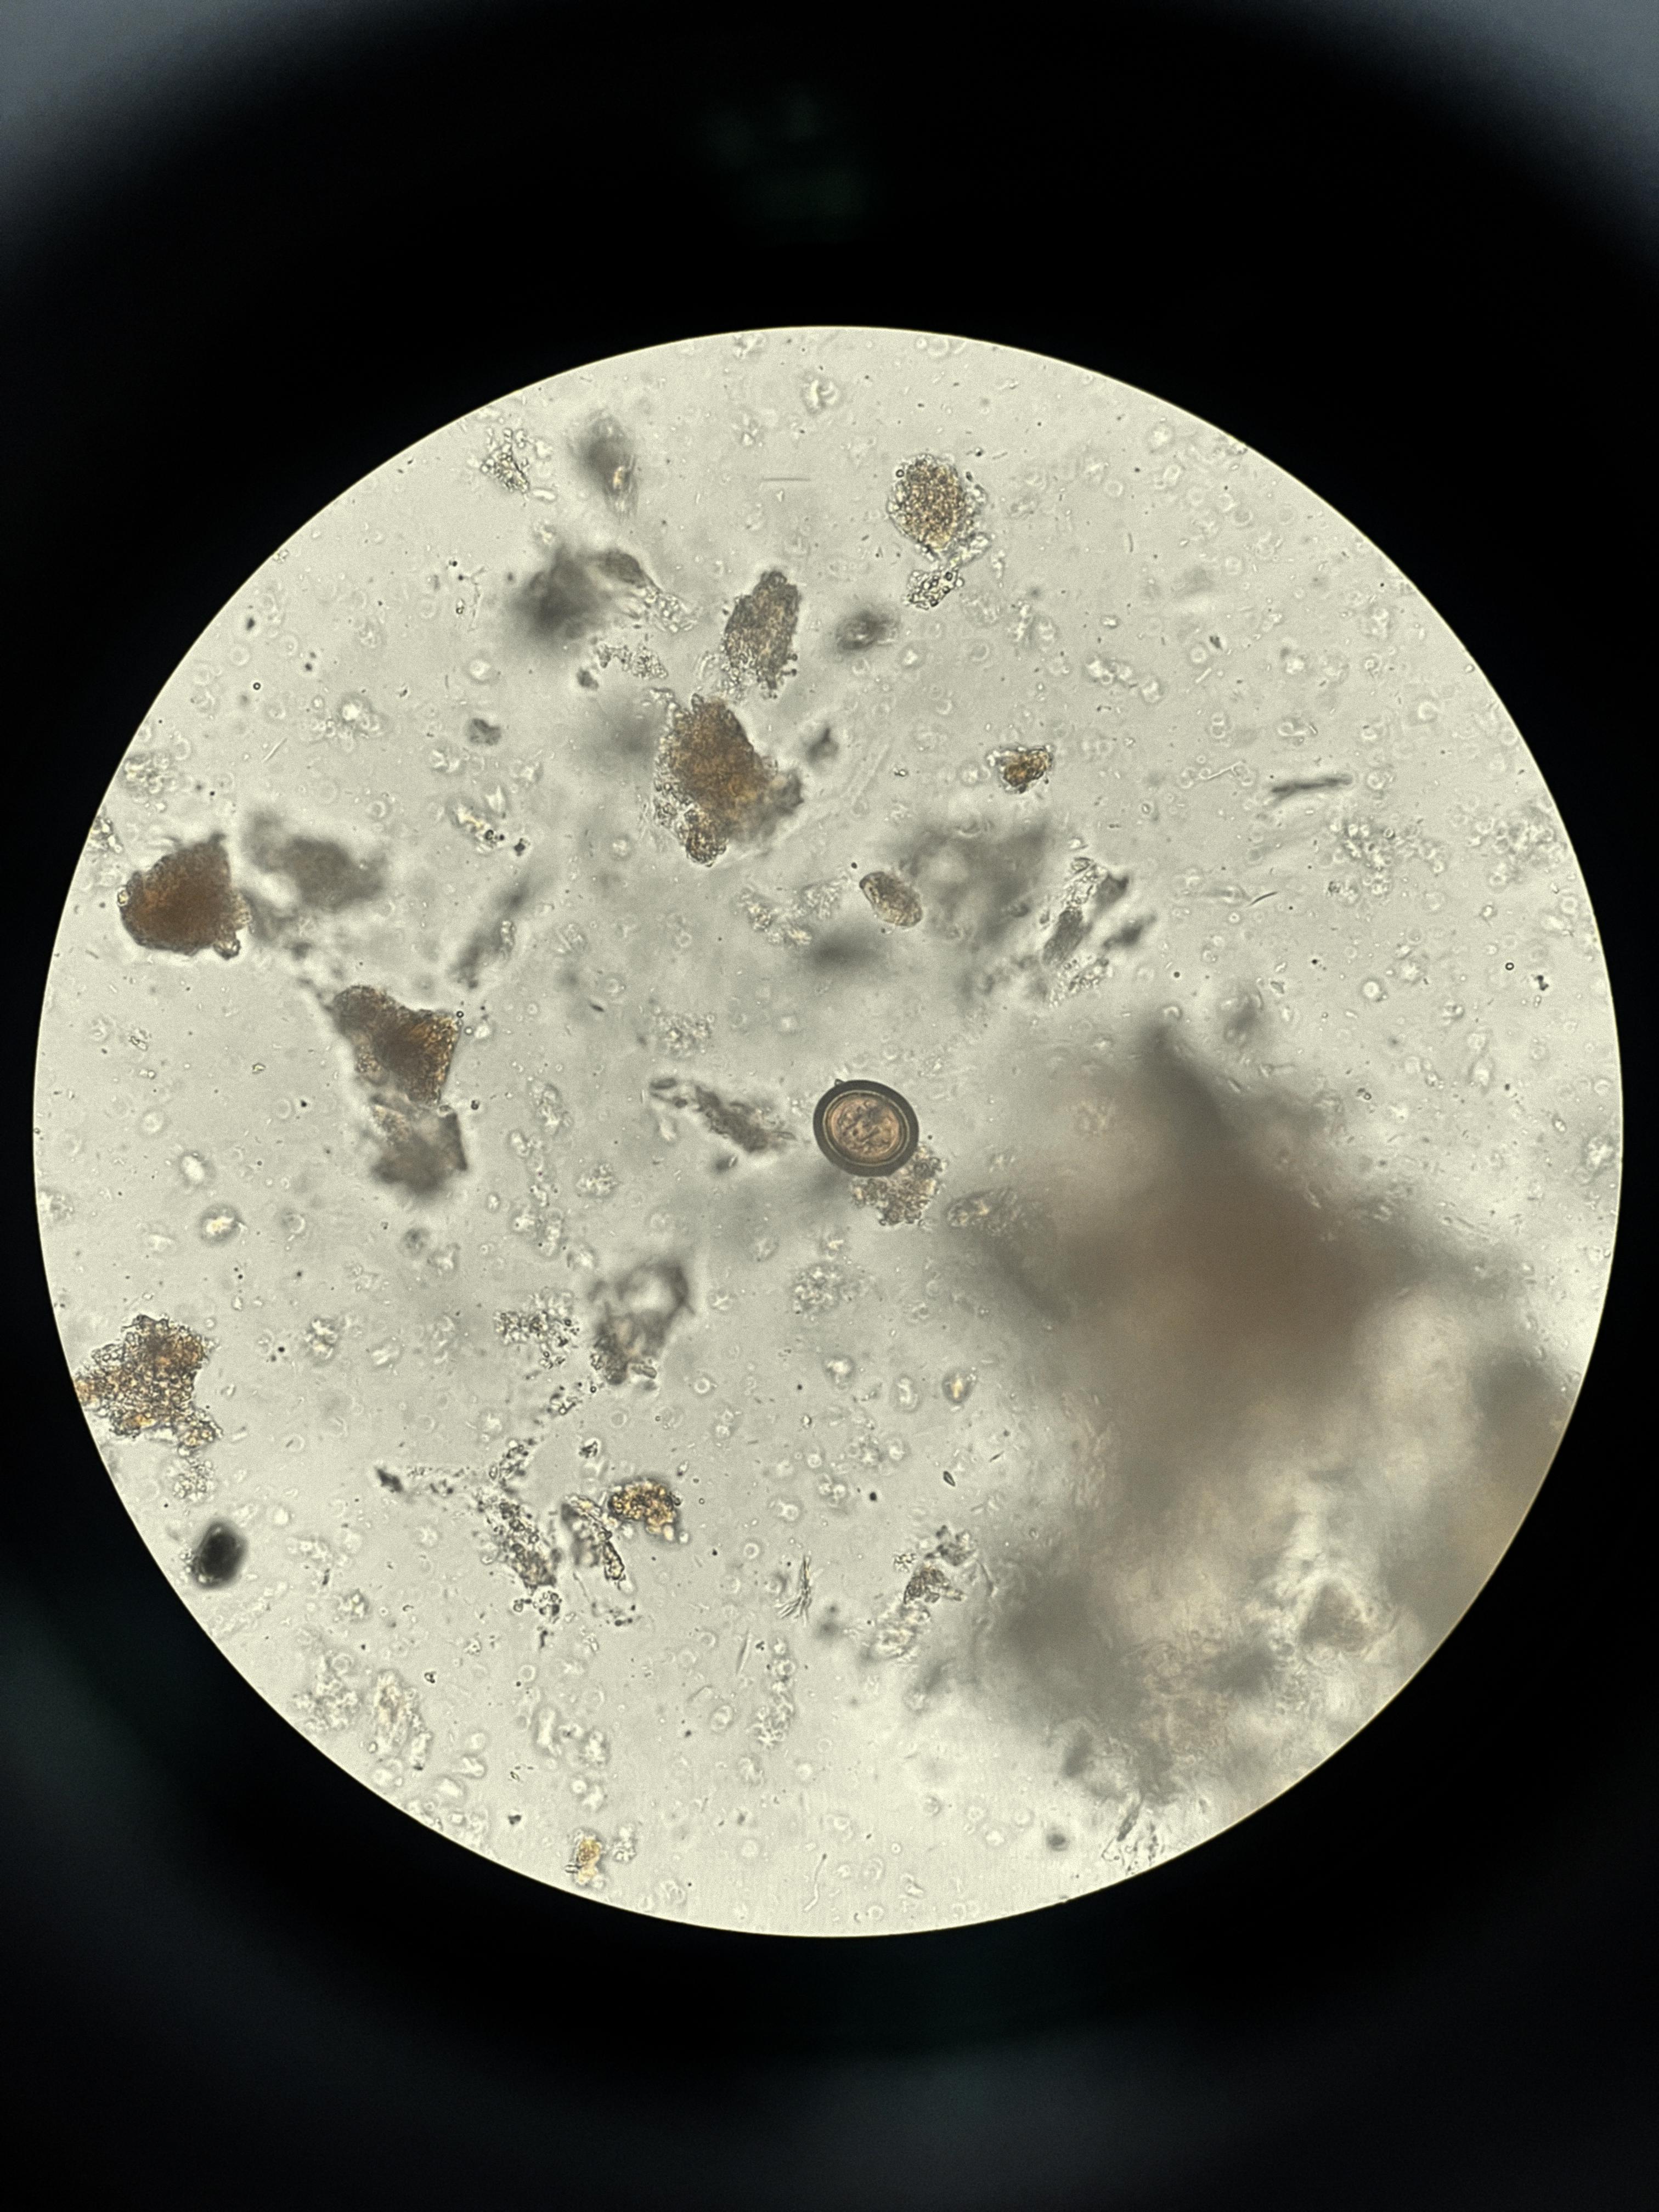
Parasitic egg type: Taenia spp. egg